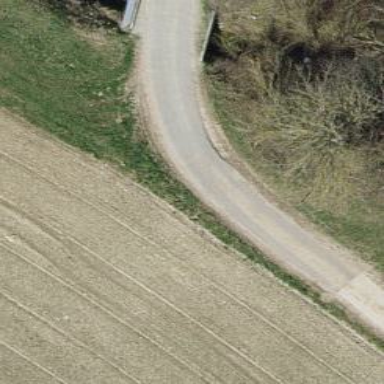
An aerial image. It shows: Unclassified road.